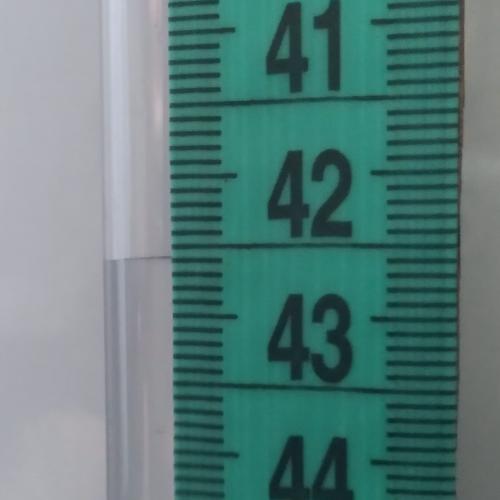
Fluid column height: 42.6 cm